Question: I've been working with React-Native and Expo lately. I need a button to open a website in the browser but the search bar (top) and the icon bar should not appear either. Here is a picture to make everything a bit more understandable:

'''
import React, { Component } from 'react';
import { Button, Text, View } from 'react-native';
import * as WebBrowser from 'expo-web-browser';
export default class App extends Component {
state = {
result: null,
};
render() {
return (
<View>
<Button title="Open WebBrowser" onPress={this._handlePressButtonAsync} />
<Text>{this.state.result && JSON.stringify(this.state.result)}</Text>
</View>
);
}
_handlePressButtonAsync = async () => {
let result = await WebBrowser.openBrowserAsync('https://expo.io');
this.setState({ result });
};
}
'''
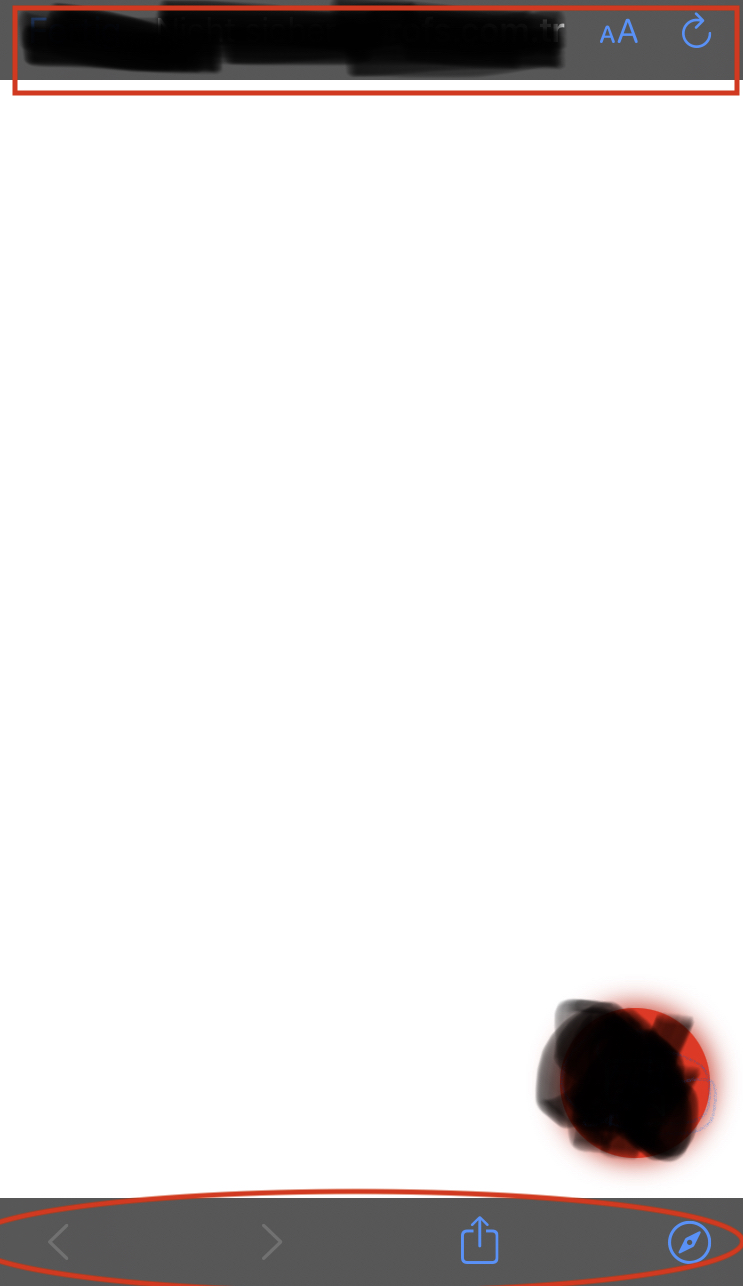
Answer: If you're asking to remove the url-bar on top and bottom navigation from , then it is . The native safari-view-controller is supposed to let the user know that they are on a web-browser with the familiar safari UI.
If you really want to just show a webpage with no controlls, just use <URL>. You can render this on any react-native view and will not have the navigation bar or the top search bar.